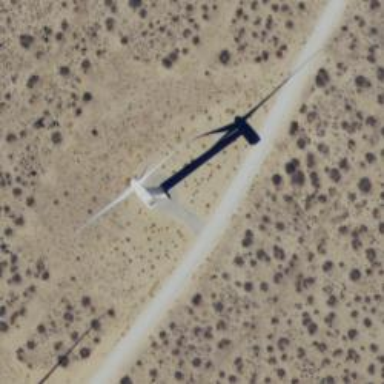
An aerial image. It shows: Wind generator of the horizontal axis type made by Vestas.